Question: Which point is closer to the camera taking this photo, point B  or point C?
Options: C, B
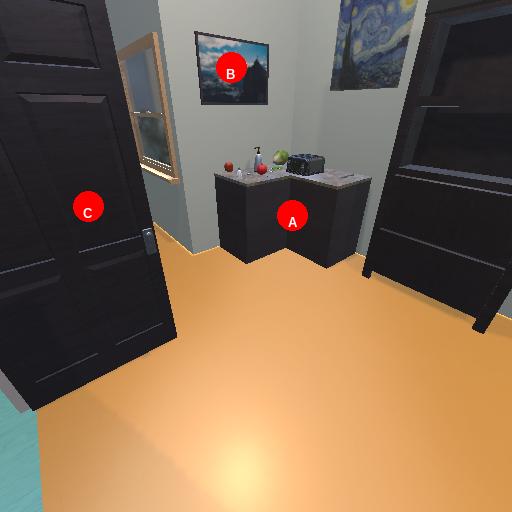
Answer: C